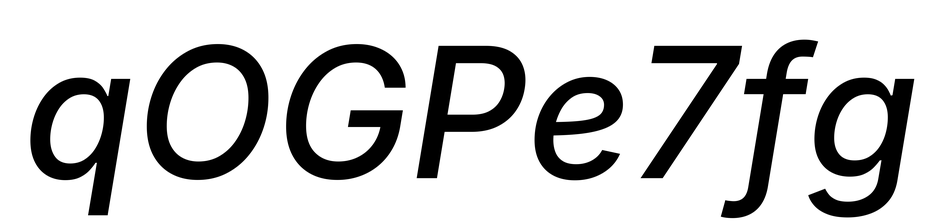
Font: Inter-Italic_Medium_Italic